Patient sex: M
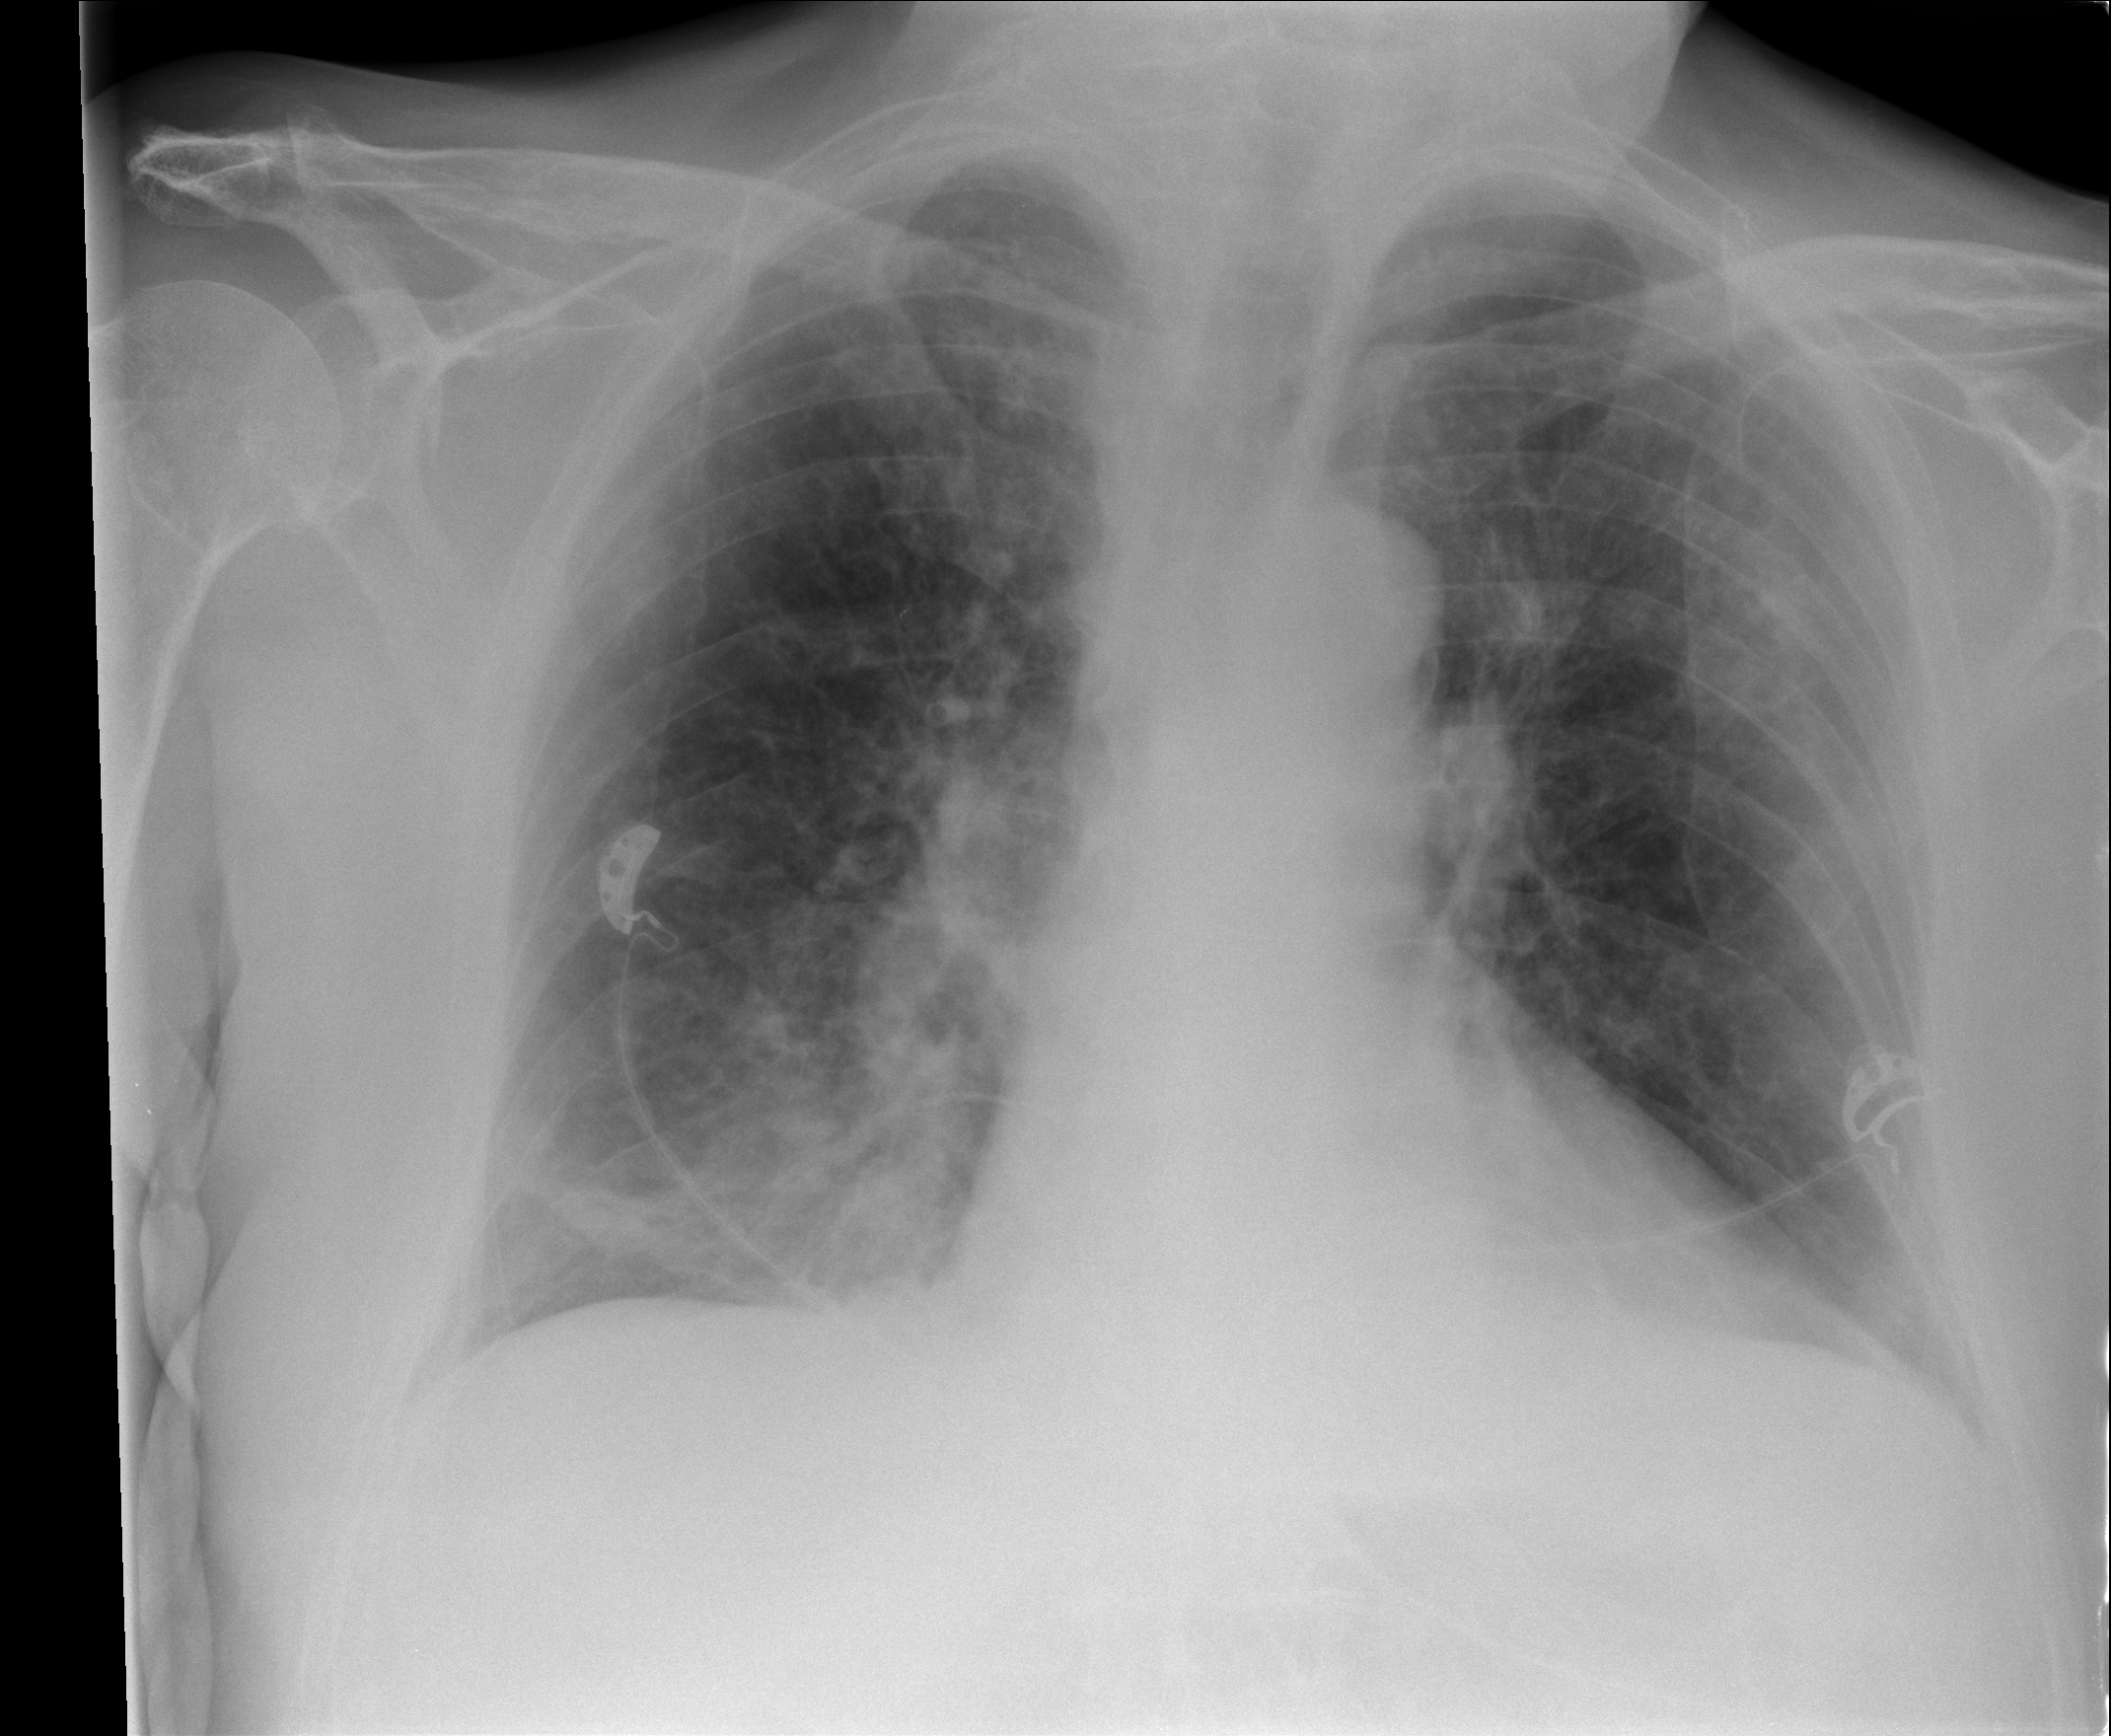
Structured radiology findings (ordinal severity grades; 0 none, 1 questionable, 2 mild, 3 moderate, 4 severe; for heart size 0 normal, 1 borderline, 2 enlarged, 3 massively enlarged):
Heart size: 0
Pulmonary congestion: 1
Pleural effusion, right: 0
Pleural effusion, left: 0
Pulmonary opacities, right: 0
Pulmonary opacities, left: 0
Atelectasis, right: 2
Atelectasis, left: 0